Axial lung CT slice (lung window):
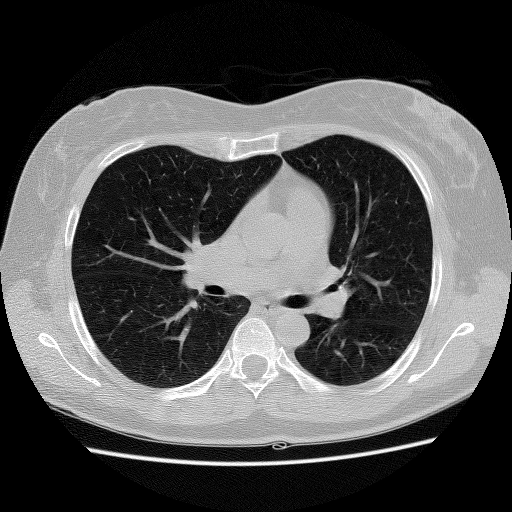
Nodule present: no